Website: walmart
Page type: gifting
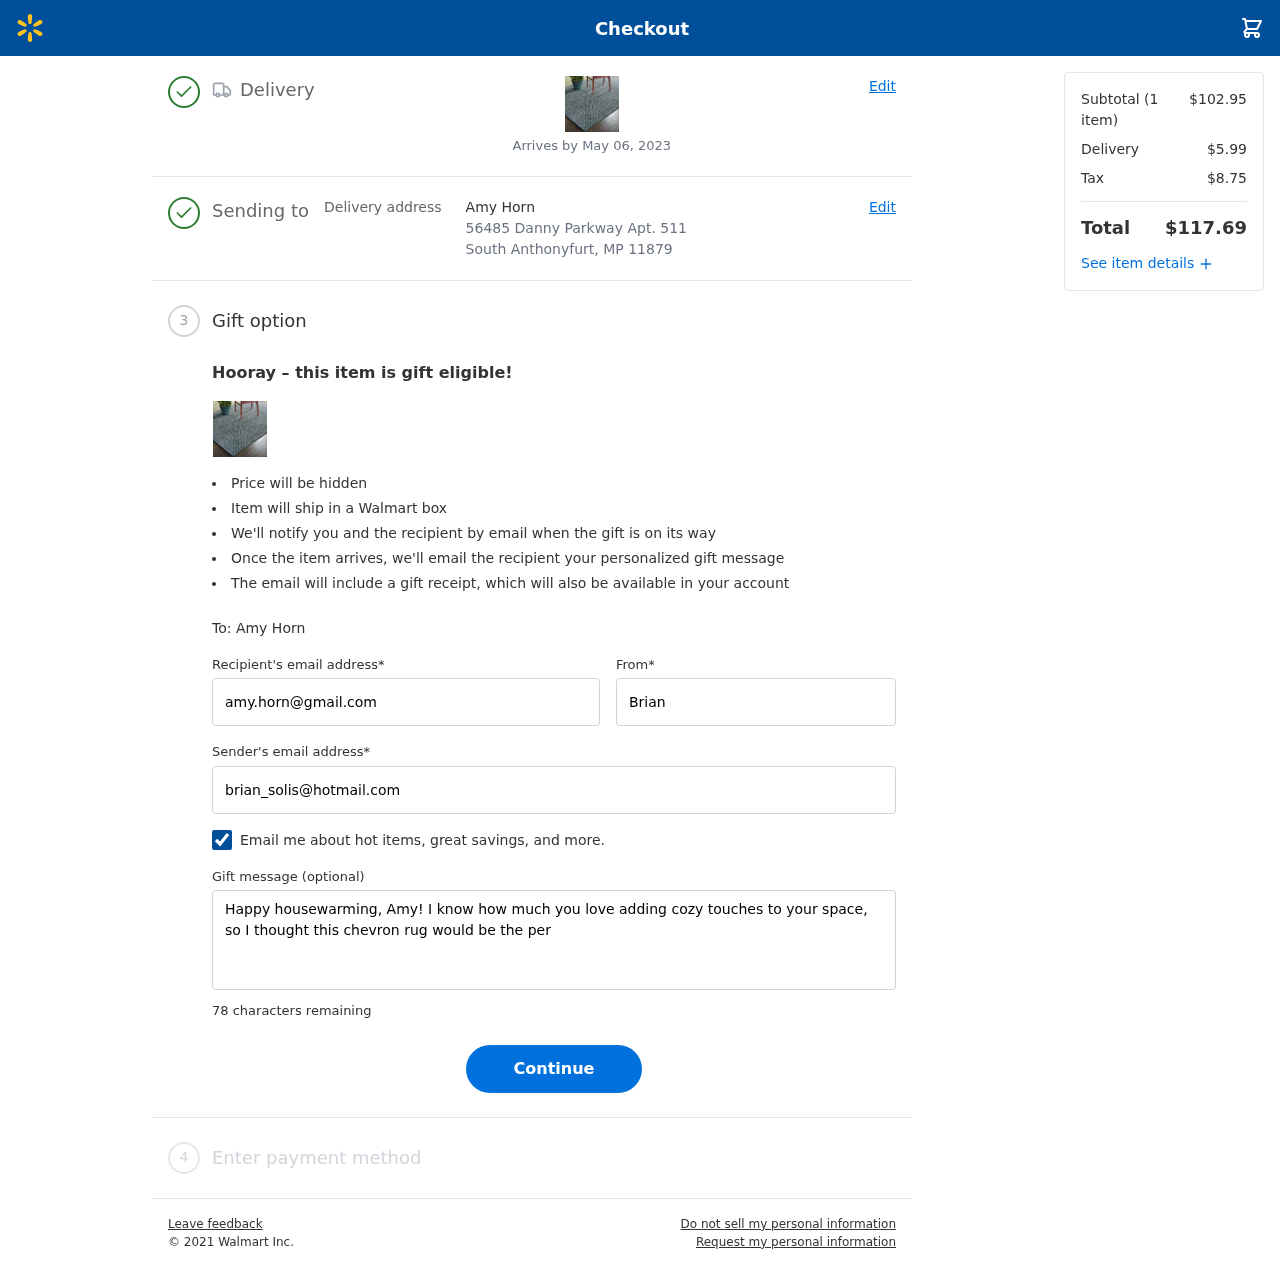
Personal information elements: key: PII_CITY_STATE_ZIP
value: South Anthonyfurt, MP 11879
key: PII_EMAIL
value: brian_solis@hotmail.com
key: PII_FIRSTNAME
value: Brian
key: PII_GIFT_EMAIL
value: amy.horn@gmail.com
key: PII_GIFT_FULLNAME
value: Amy Horn
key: PII_GIFT_MESSAGE
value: Happy housewarming, Amy! I know how much you love adding cozy touches to your space, so I thought this chevron rug would be the perfect fit to brighten up your new home. Can’t wait to see how it all comes together!
Brian
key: PII_STREET
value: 56485 Danny Parkway Apt. 511
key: PII_GIFT_FIRSTNAME
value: Amy
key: PII_GIFT_LASTNAME
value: Horn
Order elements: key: ORDER_DELIVERY_DATE
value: Arrives by May 06, 2023
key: ORDER_NUM_ITEMS
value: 1
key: ORDER_SUBTOTAL
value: $102.95
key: ORDER_SHIPPING_COST
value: $5.99
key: ORDER_TAX
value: $8.75
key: ORDER_TOTAL
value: $117.69